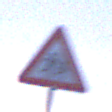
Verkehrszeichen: KinderLinks
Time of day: SunriseSunset
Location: Outdoor (Urban)
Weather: Overcast
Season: NotSpecified
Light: Natural